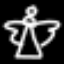
Label: angel